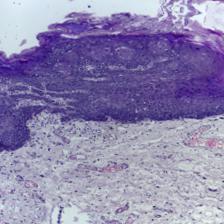
Diagnosis: Normal